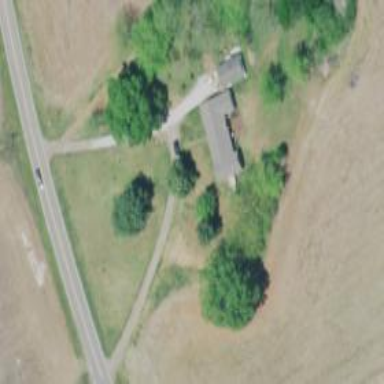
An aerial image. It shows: Driveway leading to service road.